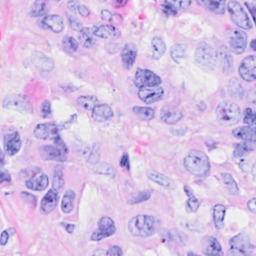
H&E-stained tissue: Breast